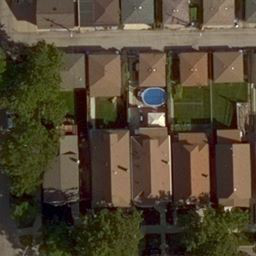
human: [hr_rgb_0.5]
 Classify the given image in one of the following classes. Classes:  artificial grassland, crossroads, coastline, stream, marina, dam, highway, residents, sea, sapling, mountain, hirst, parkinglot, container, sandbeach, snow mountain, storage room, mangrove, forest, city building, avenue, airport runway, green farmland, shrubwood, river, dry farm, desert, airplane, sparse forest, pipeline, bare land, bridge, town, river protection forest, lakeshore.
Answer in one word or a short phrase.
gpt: residents